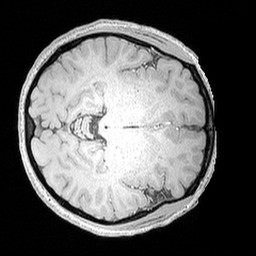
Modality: MP2RAGE
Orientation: axial
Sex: female
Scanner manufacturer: siemens
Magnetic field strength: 3 T
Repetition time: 5 s
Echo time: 0.00292 s